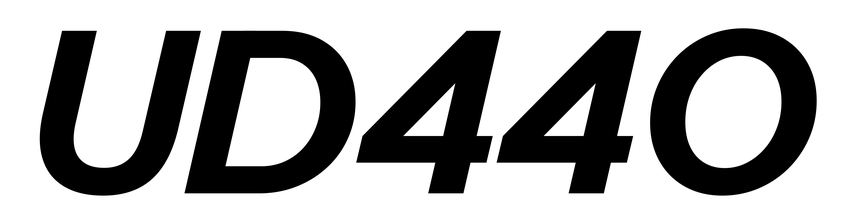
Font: InstrumentSans-Italic_Bold_Italic